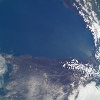
Label: water